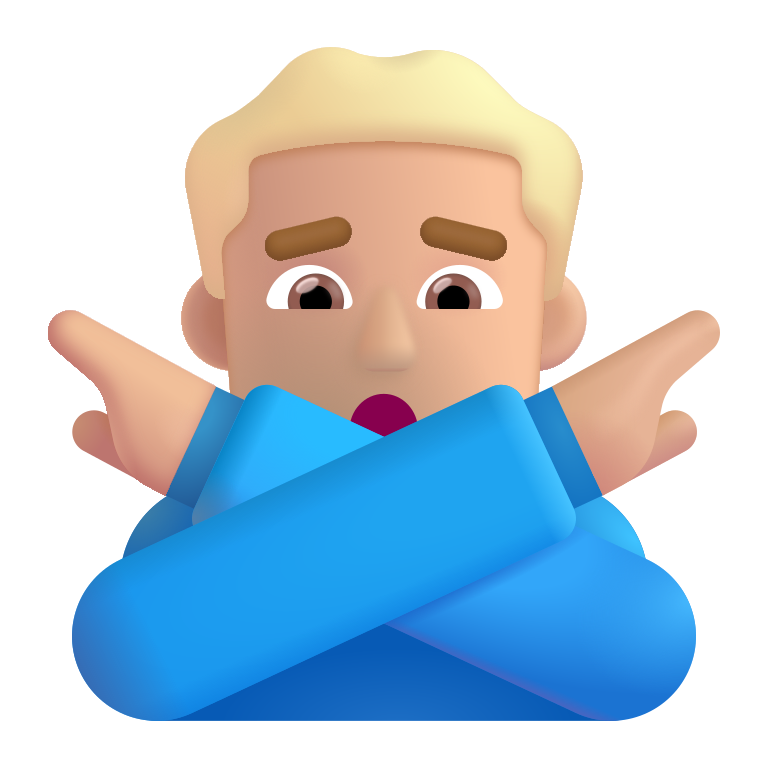
man gesturing no color  light